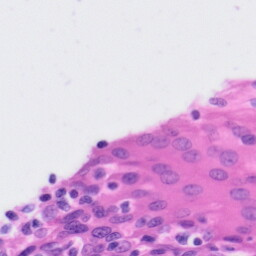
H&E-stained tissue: Tonsil